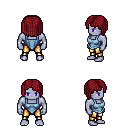
a pixel art fantasy rpg character, male body template, dark elf, purple skin, blue vest, gold greaves, brunette pageboy hairstyle, four views (front, back, left, right), 2x2 character sprite sheet, small pixel art, hard edges, no anti-aliasing